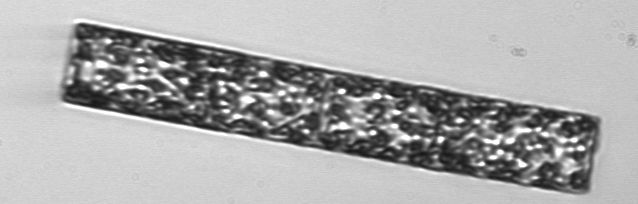
Label: Guinardia_flaccida